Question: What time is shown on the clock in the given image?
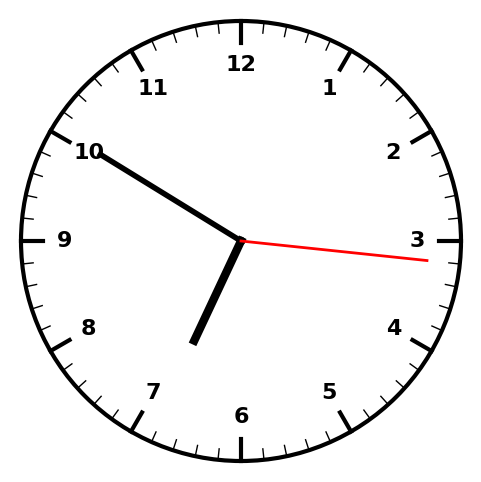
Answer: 06:50:16